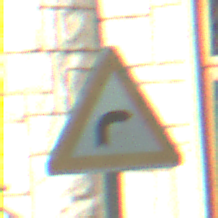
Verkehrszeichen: KurveRechts
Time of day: MorningAfternoon
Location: Outdoor (Urban)
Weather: PartlyCloudy
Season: NotSpecified
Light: Natural